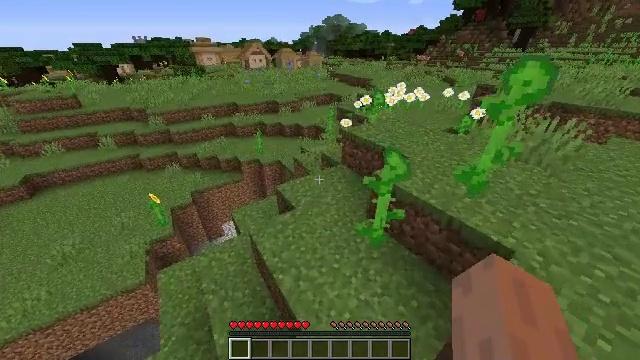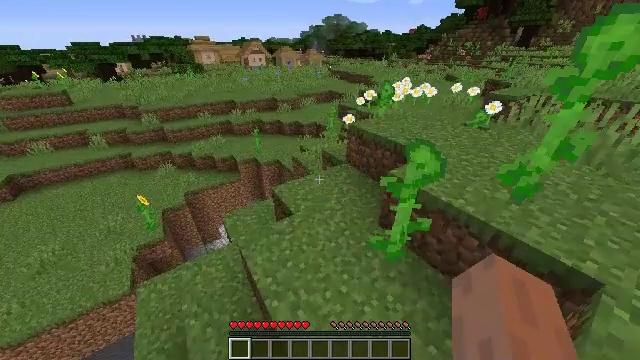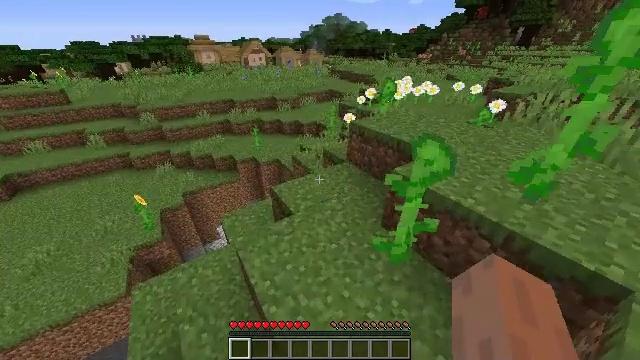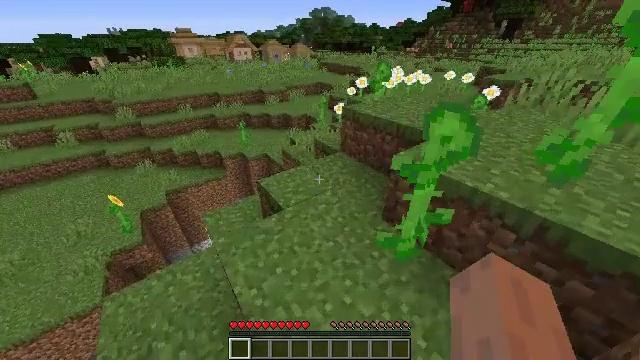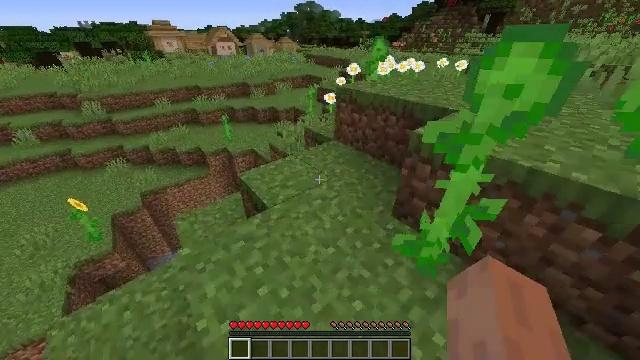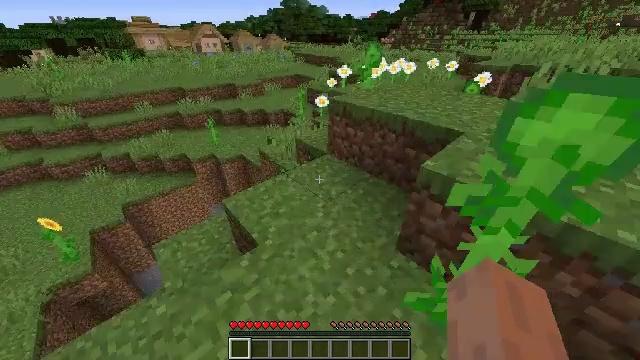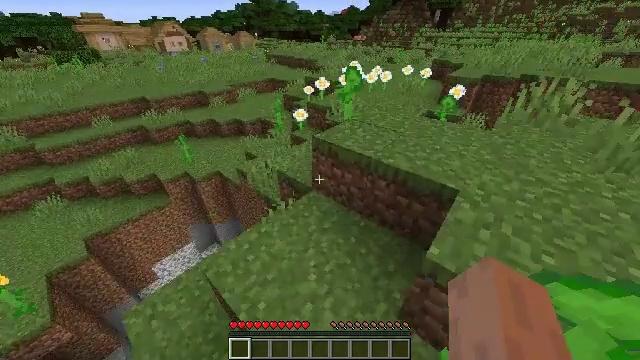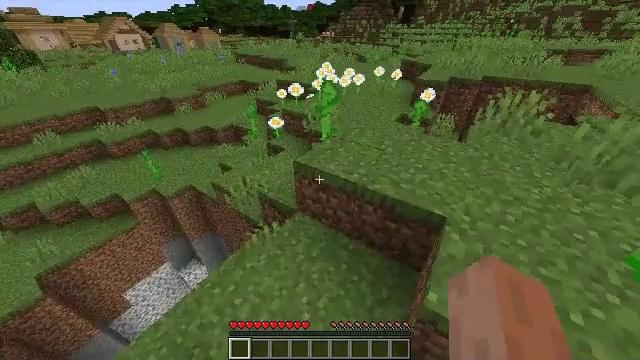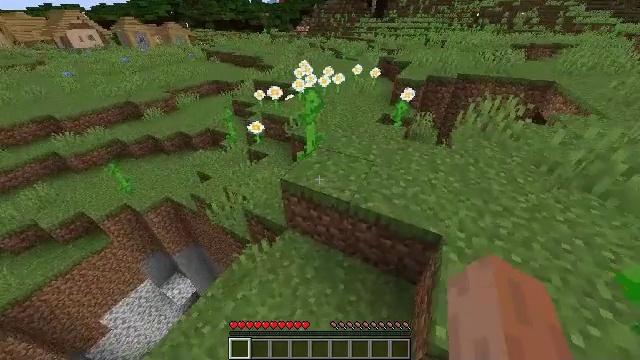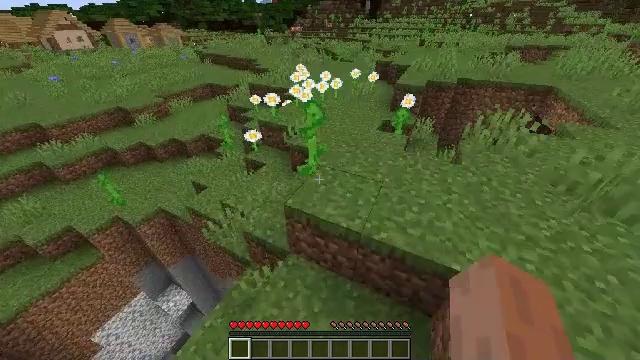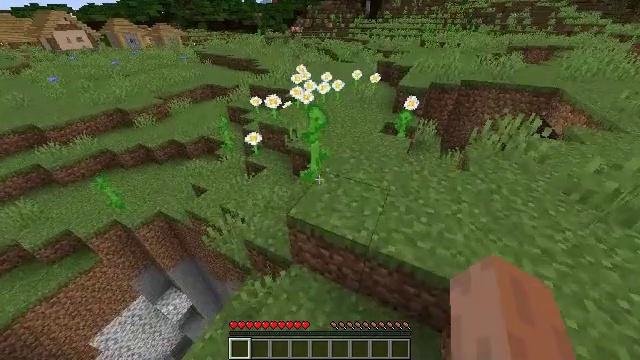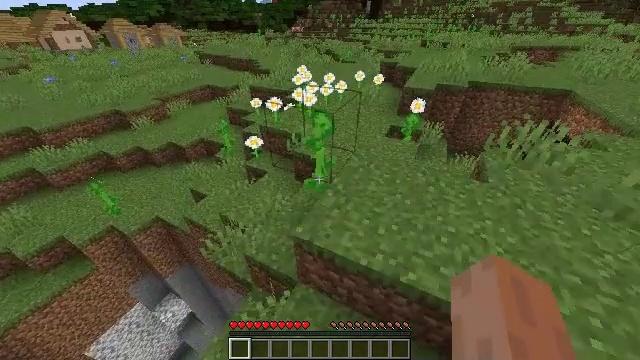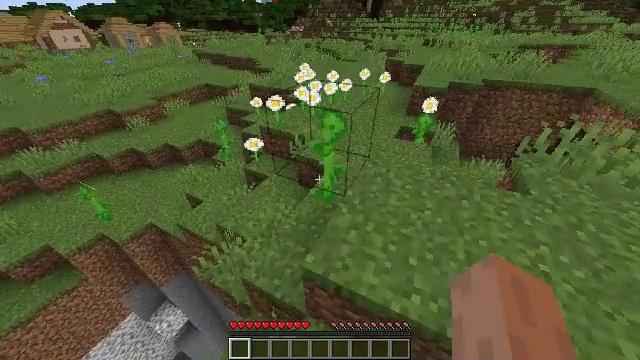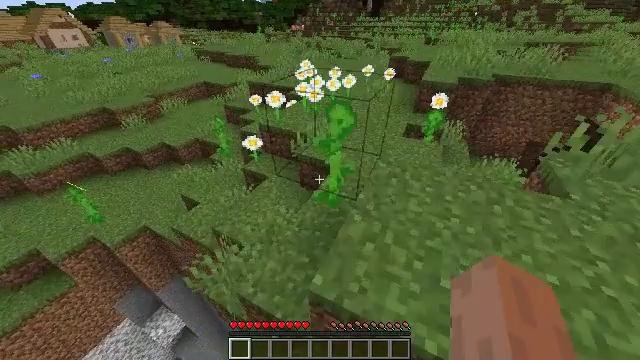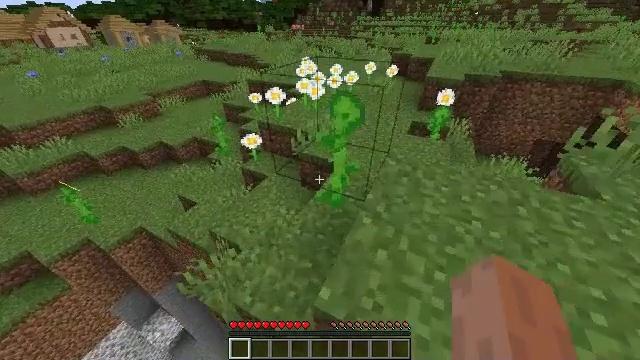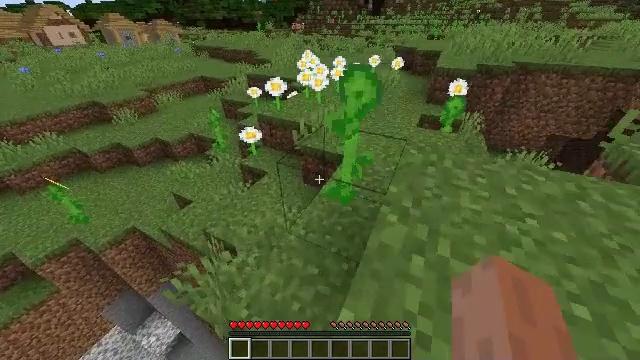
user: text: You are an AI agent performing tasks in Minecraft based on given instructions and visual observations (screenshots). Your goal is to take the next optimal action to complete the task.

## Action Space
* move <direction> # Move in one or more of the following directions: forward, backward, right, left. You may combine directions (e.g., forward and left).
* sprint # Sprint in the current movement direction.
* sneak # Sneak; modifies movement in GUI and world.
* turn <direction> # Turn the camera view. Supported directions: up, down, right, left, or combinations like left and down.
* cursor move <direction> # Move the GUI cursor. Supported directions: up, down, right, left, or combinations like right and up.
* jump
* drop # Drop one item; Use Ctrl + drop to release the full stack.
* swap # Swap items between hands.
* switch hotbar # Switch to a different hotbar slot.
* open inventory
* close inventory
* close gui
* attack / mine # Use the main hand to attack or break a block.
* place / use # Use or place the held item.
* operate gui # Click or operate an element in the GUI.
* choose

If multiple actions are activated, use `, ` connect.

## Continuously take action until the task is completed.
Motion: motion action
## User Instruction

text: Retrieve oak planks from the wooden block.
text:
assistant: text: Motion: move forward, jump
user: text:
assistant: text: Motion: move forward, jump
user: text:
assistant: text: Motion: move forward, turn right and down, jump
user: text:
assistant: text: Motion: move forward, turn right, jump
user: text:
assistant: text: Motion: move forward, turn right, jump
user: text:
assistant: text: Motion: move forward, turn right, jump
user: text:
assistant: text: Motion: move forward, turn right, jump
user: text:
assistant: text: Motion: move forward, turn right and down, jump
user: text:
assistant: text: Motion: move forward, turn right, jump
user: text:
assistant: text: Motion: move forward, jump
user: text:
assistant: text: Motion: move forward, jump
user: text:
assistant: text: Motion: move forward, jump
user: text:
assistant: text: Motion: move forward, jump
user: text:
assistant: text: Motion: move forward, jump
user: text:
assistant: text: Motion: move forward, jump
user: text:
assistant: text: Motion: move forward, jump
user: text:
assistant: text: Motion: move forward, jump
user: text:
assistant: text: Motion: move forward, jump
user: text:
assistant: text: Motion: move forward, jump
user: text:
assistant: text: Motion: move forward, jump
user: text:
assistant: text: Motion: move forward, jump
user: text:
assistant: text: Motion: move forward, jump
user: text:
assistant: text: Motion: move forward, jump
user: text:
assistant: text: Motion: move forward, jump
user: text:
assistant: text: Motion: move forward, turn left, jump
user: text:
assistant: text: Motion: move forward, turn left and up, jump
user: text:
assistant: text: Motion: move forward, turn left, jump
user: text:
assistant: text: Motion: move forward, turn left, jump
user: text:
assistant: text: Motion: move forward, turn left, jump
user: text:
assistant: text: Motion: move forward, turn left, jump